Interaction volume radius: 5 \u00c5
Interaction volume height: 30 \u00c5
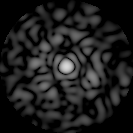
Disorder parameter: 0.8245